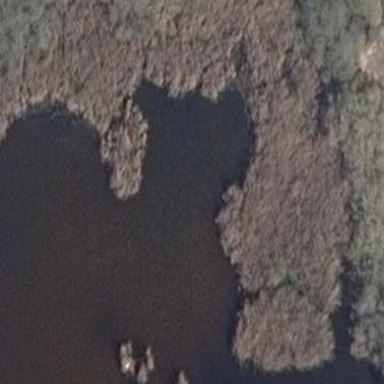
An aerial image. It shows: Reedbed in wetland area.